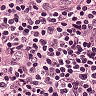
Metastatic tissue present: yes